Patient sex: F
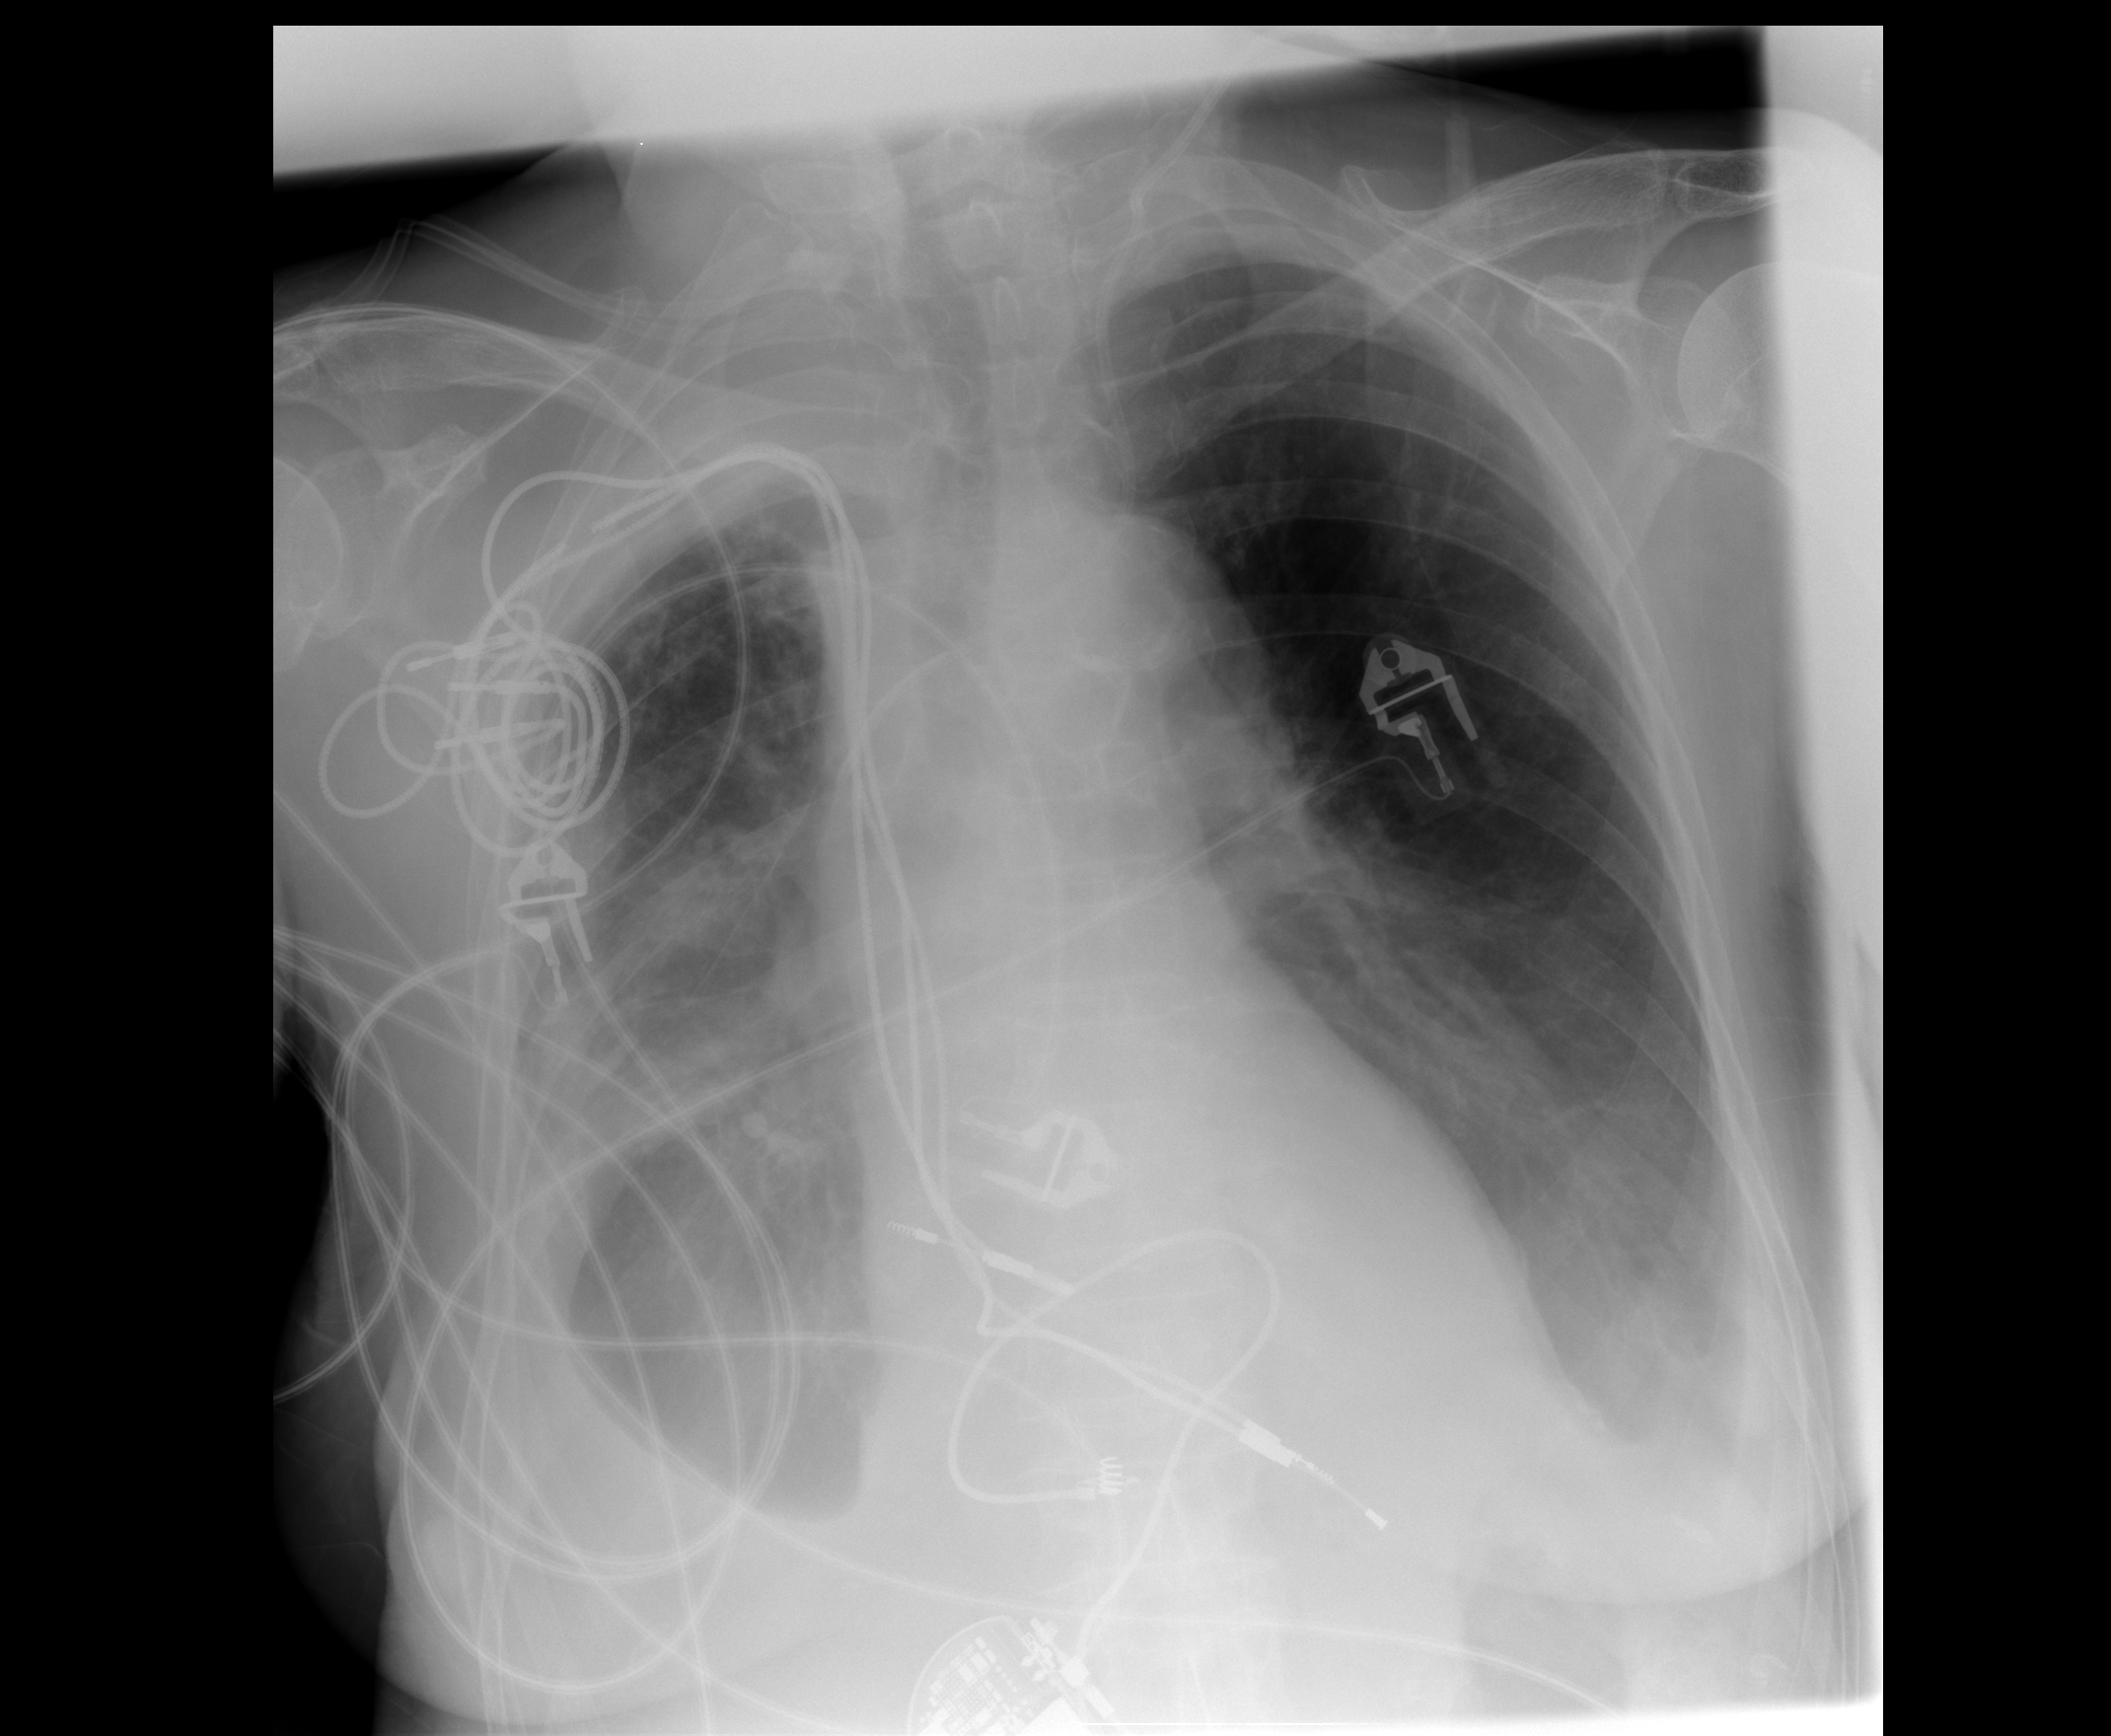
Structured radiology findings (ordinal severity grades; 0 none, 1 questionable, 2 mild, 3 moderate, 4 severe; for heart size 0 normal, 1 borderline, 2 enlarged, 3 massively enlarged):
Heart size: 0
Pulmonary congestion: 2
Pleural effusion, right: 3
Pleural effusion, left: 2
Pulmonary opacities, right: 2
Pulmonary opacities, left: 2
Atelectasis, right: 2
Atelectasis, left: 2